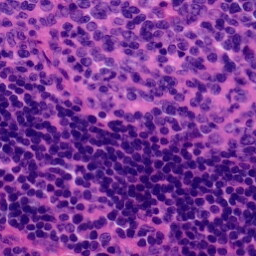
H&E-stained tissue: Tonsil